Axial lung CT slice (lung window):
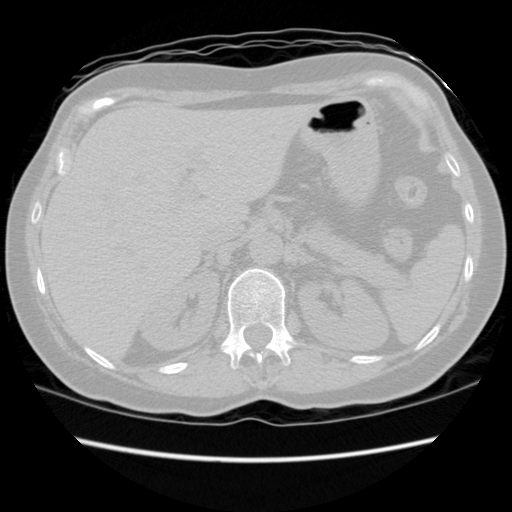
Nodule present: no